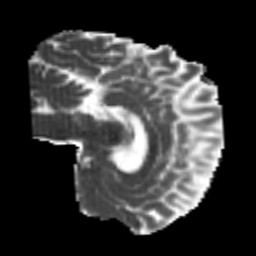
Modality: MD
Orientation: sagittal
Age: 25
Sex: male
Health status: healthy
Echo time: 0.074 s